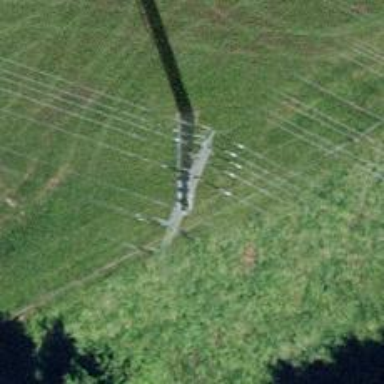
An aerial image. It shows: Power line with eight cables.